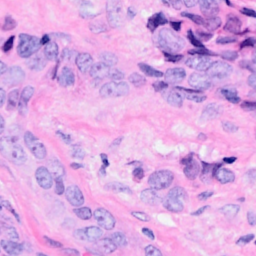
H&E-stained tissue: Breast